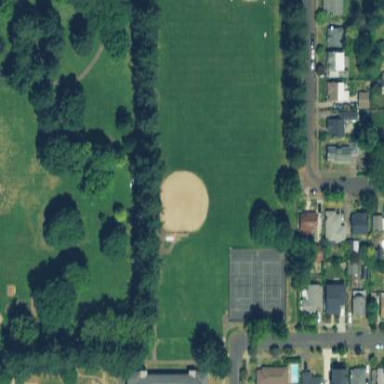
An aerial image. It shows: Softball pitch used for baseball games.